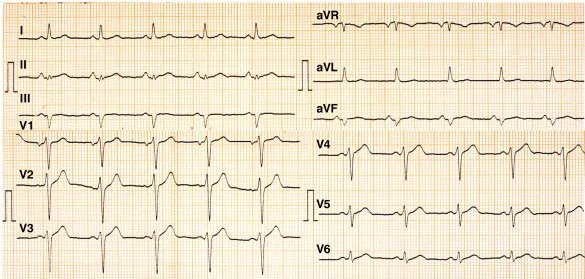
ECG recorded on hospital day 4th.
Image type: electrography (ekg)